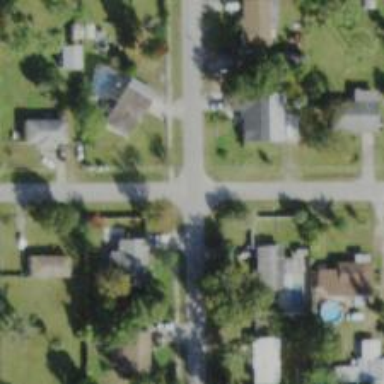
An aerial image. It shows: Residential road with sidewalk on the left side.